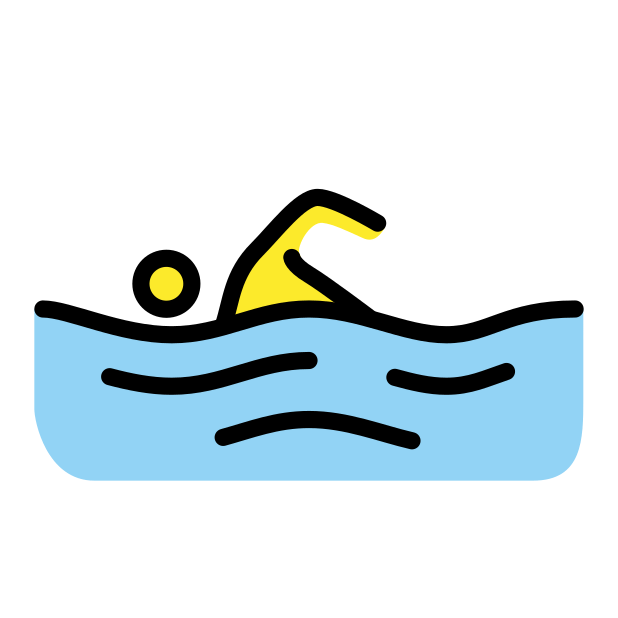
person swimming